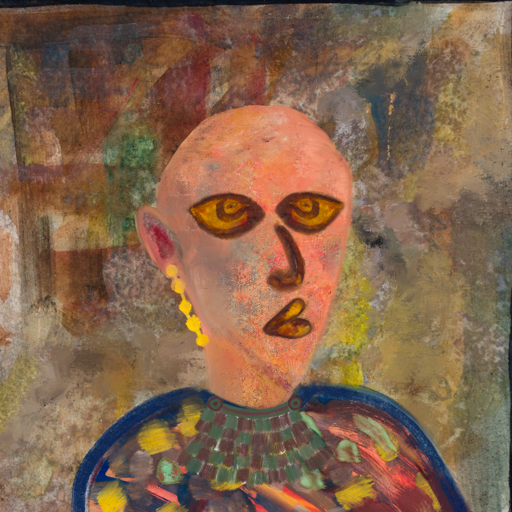
Background: Mosgoul, Head And Neck Side: Irani, Face Side: Comrade, Bust: Mother_And_Son_Mother, Hair Side: Blank, Head Accessory: Blank, Second Necklace: After_Raid, Necklace: Blank, Baby: Blank